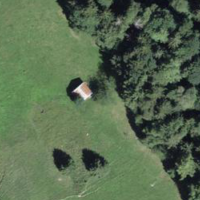
EUNIS habitat code: 23
Species observed at this site:
Orchis mascula